Field crop: maize
Growth stage: 1
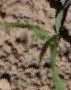
Species: maize